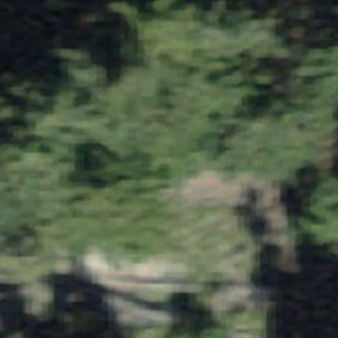
Label: other